Current action and preconditions to check: trajectory_clear

Your task: For each precondition in the list above, predict whether it will hold at this action.

Consider the current scene as observed from the mobile robot's camera, and analyze the predicted future states of all dynamic agents (e.g., people, animals, vehicles, or any moving entities) within the NEXT SECOND.

IMPORTANT: Only answer "very likely" if you are absolutely certain—based on strong, clear evidence—that a dynamic agent will violate the precondition in the predicted future state. Do NOT answer "very likely" for unlikely, ambiguous, or low-probability risks.

Ask yourself for each precondition: Is there a high probability, with clear and convincing evidence, that the predicted future states of any dynamic agent will interfere with the predicted future state of the currently executing action within the NEXT SECOND, causing that precondition to fail?

Assess the risk level based on these predictions. Use "likely" or "very likely" if motions create a clear risk of interference.

Use "neutral" or "improbable" if agents are nearby but their predicted paths are clearly diverging or non-conflicting.

Failure Risk Categories: "very improbable", "improbable", "neutral", "likely", "very likely"

Answer Format: Output ONLY the probability_of_failure value from these categories: "very improbable", "improbable", "neutral", "likely", "very likely"

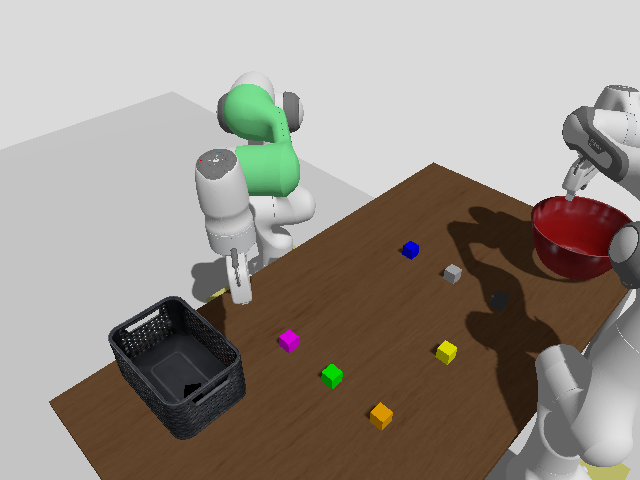

Answer: very improbable